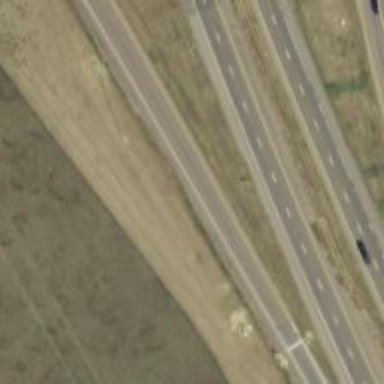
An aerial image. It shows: Asphalt motorway link.